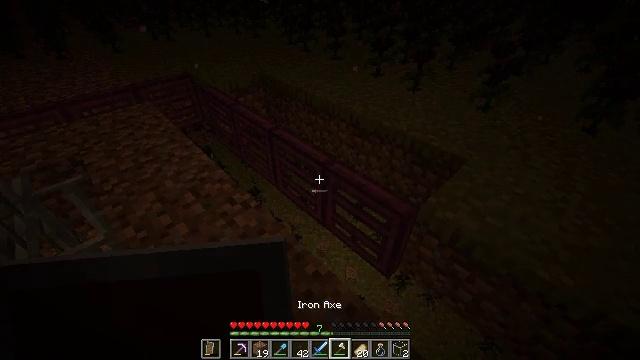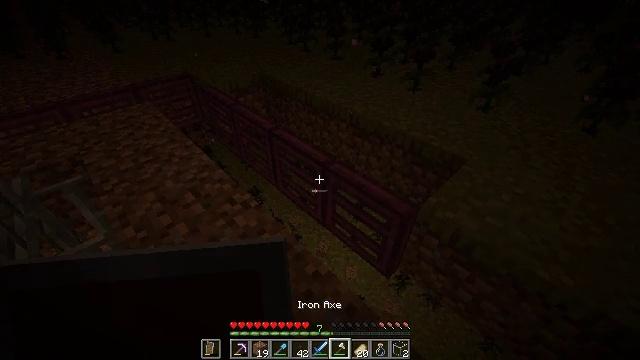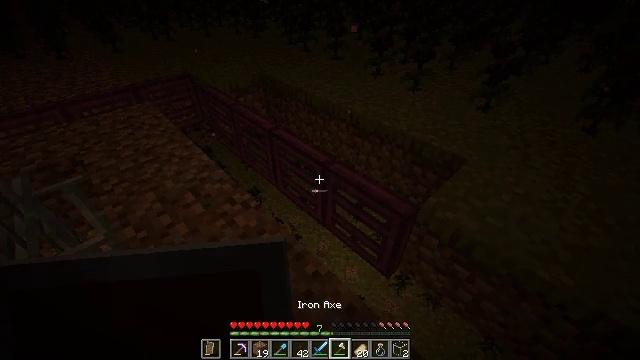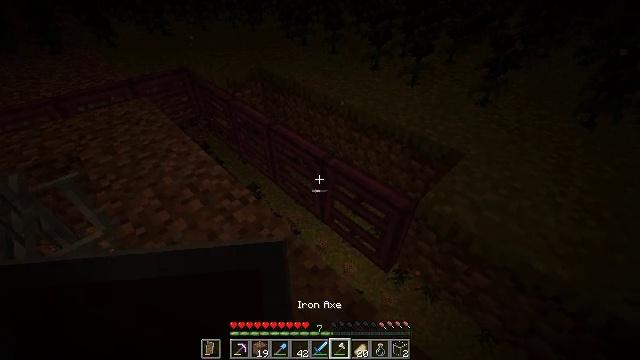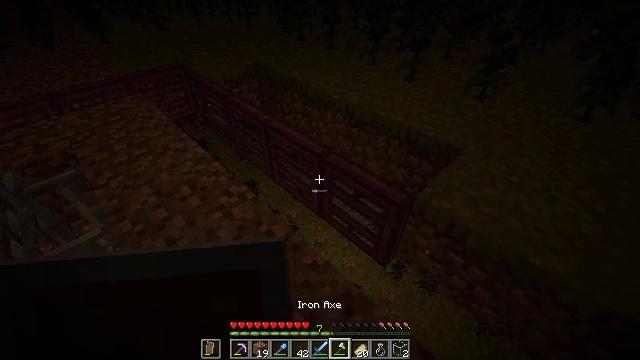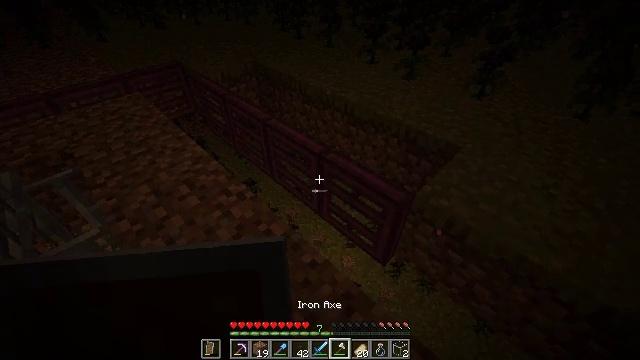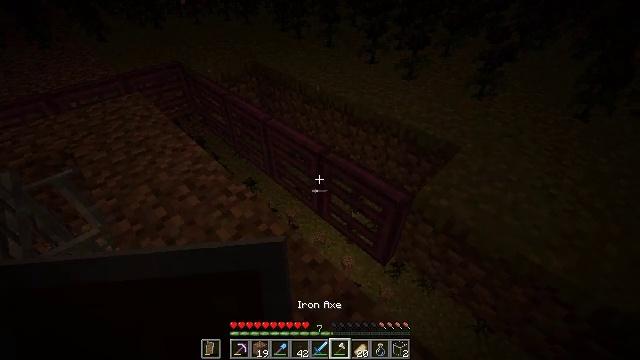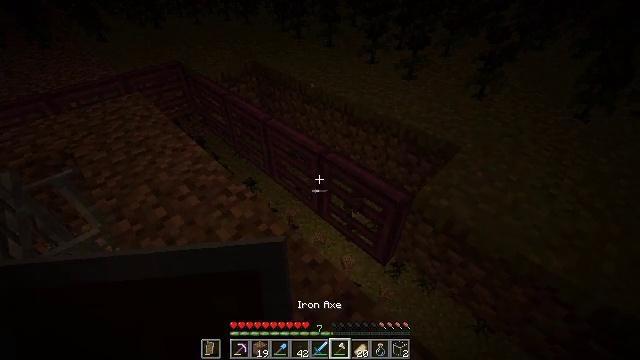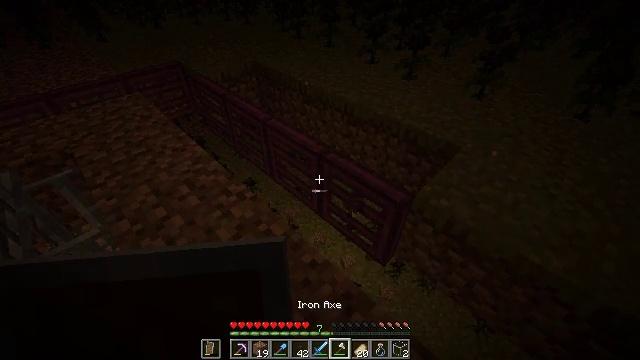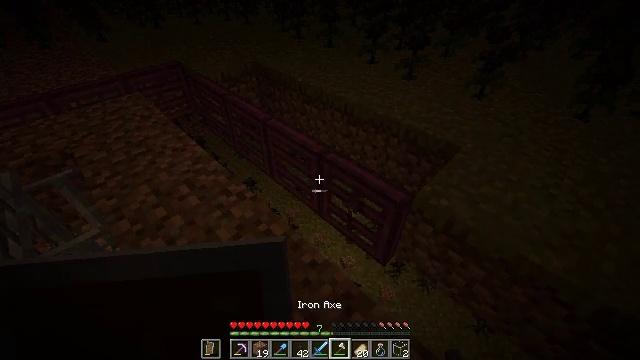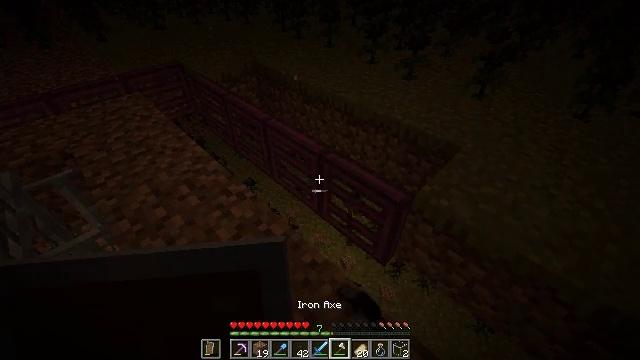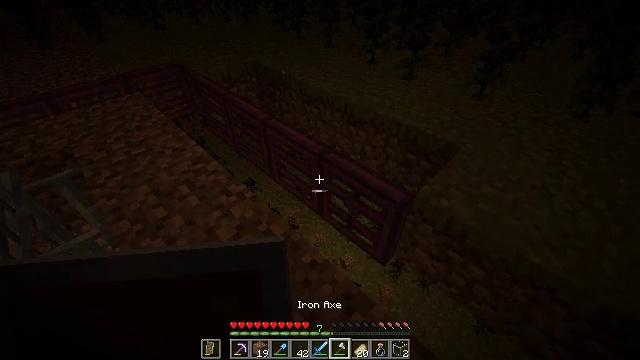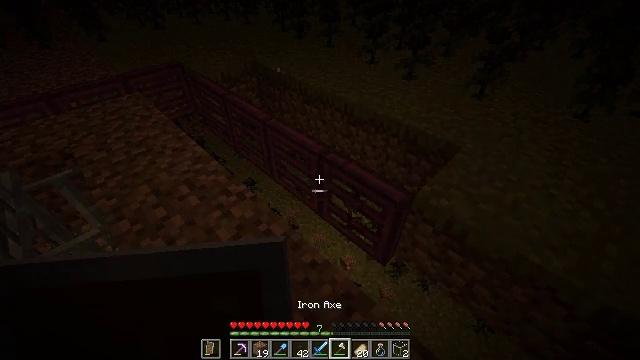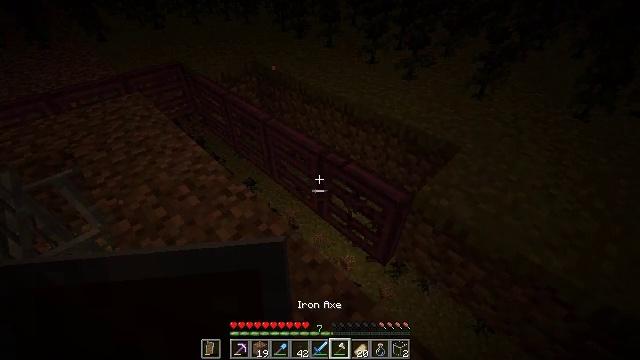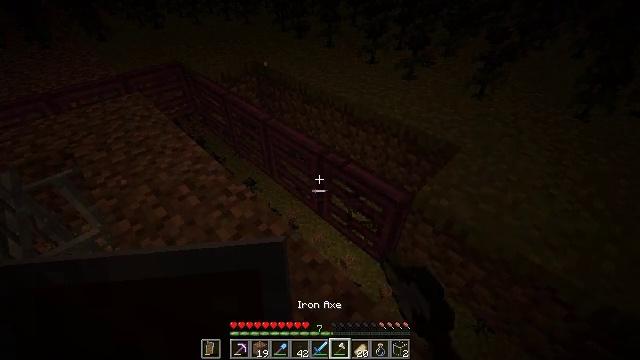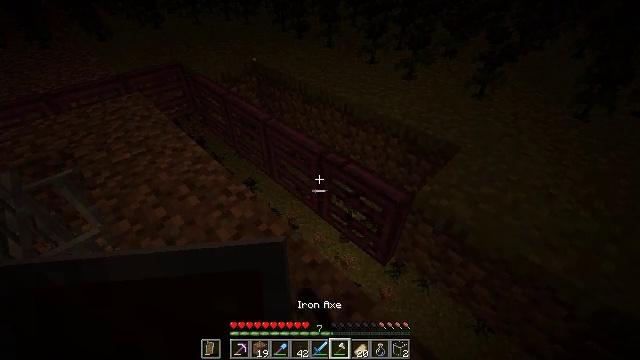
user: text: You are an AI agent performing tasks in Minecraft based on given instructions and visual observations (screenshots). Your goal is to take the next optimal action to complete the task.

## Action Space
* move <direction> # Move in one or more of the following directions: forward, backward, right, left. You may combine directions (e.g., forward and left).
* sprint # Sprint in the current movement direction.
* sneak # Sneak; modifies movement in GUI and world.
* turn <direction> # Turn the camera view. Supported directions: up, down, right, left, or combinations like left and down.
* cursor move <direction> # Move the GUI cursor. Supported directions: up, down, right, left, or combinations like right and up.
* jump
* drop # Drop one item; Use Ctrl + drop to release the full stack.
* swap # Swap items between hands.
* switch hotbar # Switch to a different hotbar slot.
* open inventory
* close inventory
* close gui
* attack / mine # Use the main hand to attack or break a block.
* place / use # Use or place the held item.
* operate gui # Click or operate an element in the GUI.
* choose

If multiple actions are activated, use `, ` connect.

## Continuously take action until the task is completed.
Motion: motion action
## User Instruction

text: Break the crimson trapdoor to collect it.
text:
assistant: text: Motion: no_op
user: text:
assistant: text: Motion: no_op
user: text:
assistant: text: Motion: turn down
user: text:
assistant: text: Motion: no_op
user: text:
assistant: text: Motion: attack / mine
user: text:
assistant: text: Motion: attack / mine
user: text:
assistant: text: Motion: attack / mine
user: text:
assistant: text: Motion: attack / mine
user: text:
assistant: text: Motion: attack / mine
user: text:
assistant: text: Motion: attack / mine
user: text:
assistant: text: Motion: attack / mine
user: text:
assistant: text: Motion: attack / mine
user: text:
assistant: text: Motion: attack / mine
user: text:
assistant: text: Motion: attack / mine
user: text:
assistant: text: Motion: attack / mine
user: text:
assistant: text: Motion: attack / mine
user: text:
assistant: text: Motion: attack / mine
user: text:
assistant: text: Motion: attack / mine
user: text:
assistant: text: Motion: attack / mine
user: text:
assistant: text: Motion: attack / mine
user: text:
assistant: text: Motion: attack / mine
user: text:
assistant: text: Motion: attack / mine
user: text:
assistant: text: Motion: attack / mine
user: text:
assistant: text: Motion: attack / mine
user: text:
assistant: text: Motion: turn left and up, attack / mine
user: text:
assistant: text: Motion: turn left, attack / mine
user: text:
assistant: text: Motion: attack / mine
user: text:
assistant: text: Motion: attack / mine
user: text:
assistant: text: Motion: attack / mine
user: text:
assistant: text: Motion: attack / mine